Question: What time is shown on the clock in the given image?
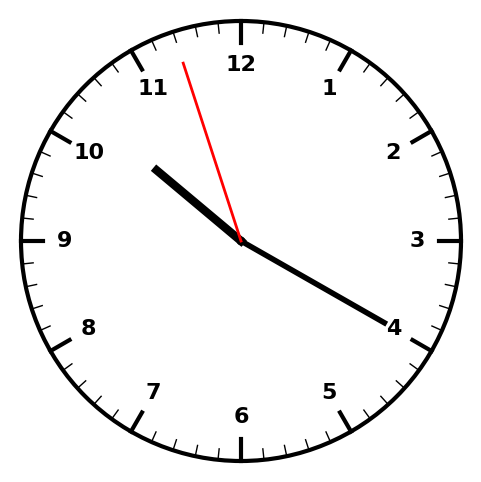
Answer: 10:19:57